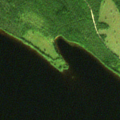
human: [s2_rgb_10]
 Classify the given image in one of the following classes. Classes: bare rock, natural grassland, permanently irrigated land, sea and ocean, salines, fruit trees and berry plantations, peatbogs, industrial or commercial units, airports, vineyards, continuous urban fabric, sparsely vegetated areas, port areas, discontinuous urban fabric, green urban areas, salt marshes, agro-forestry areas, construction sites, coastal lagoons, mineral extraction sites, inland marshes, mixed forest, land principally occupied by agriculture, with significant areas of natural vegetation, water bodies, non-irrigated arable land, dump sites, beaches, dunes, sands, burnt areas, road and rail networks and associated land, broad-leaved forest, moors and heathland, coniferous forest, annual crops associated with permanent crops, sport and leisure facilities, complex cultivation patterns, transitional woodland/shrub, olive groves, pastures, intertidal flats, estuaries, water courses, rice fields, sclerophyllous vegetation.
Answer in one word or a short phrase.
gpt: coniferous forest, transitional woodland/shrub, water bodies